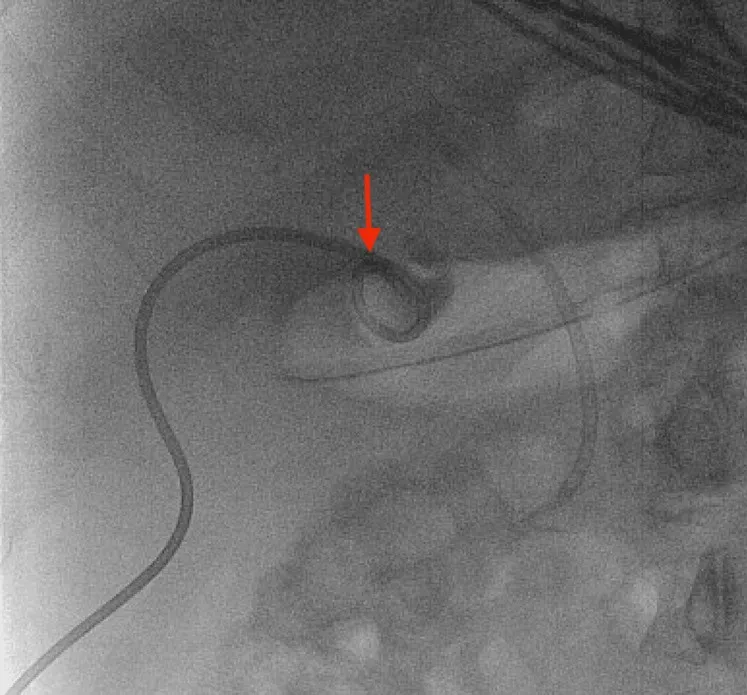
Percutaneous cholecystostomy tube placement.
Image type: radiology (x_ray)